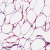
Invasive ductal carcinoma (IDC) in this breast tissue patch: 0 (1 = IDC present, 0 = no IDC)